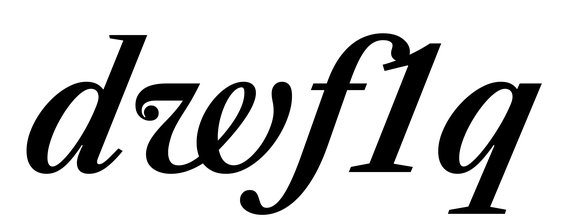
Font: LibreCaslonText-Italic_SemiBold_Italic